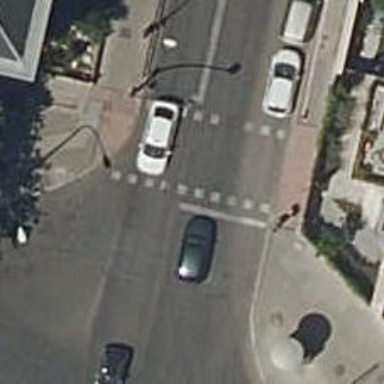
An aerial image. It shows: Road crossing with traffic signals.